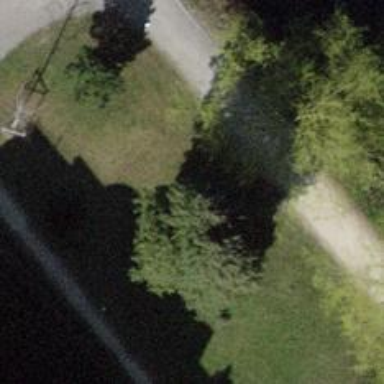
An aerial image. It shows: Brown bench in the vicinity.